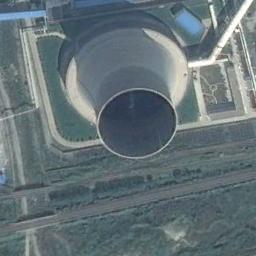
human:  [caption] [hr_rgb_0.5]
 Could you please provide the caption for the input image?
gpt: The thermal power station is on the grass next to some trees .

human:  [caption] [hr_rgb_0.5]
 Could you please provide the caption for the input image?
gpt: There is a cooling tower in the thermal power station with a large green area around it .

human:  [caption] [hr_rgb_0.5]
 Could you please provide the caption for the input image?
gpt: Two thermal power stations are spraying smoke .

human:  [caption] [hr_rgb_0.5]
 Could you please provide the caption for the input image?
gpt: The thermal power station is surrounded by grass .

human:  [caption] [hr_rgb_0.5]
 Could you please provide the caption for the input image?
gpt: There are some green meadows and a chimney on the thermal power station .